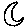
Label: moon